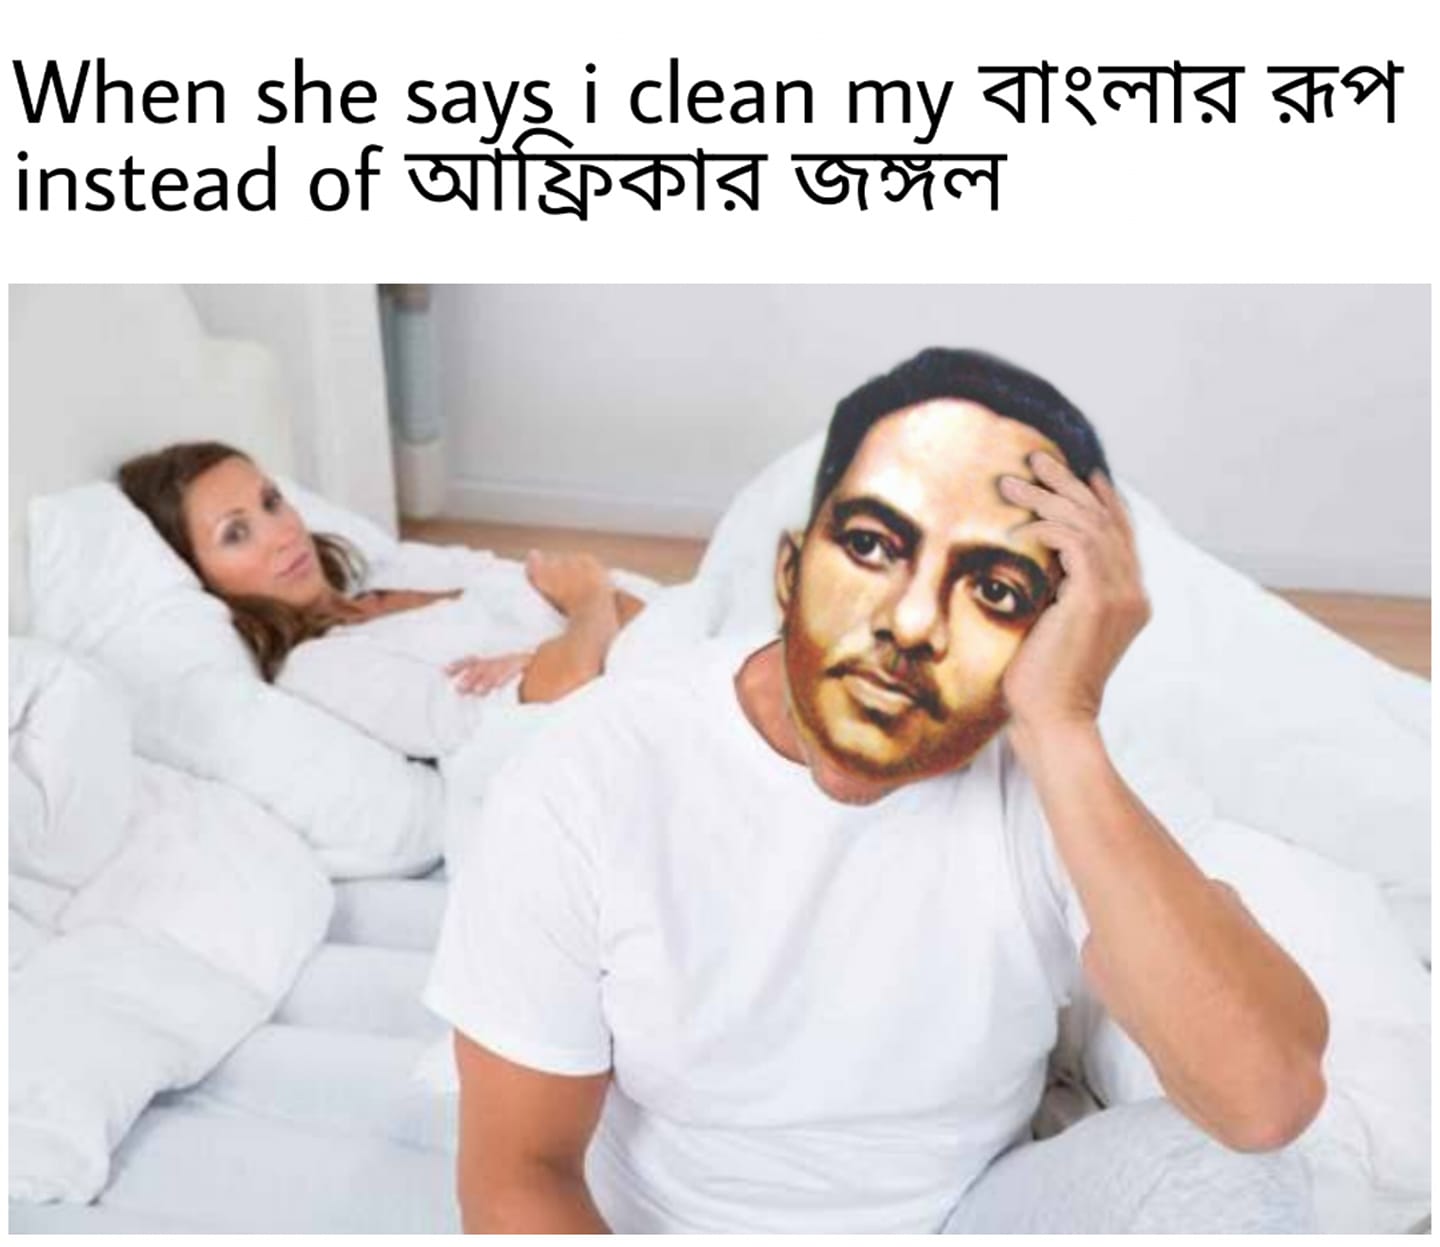
Caption: When she says i clean my বাংলার রুপ instead of আফ্রিকার জঙ্গল
Label: hate